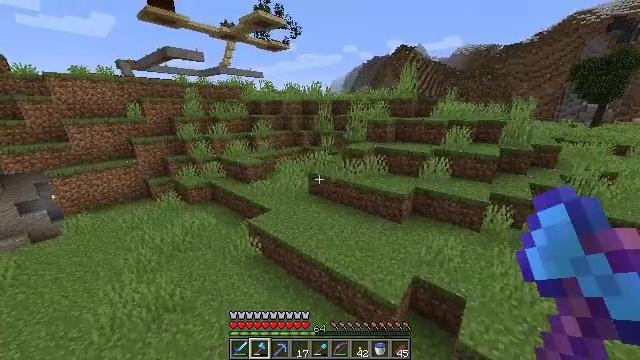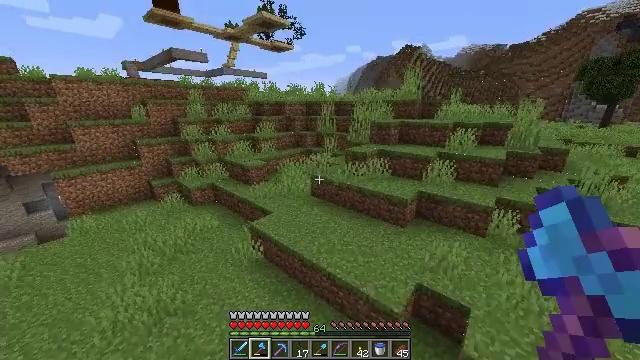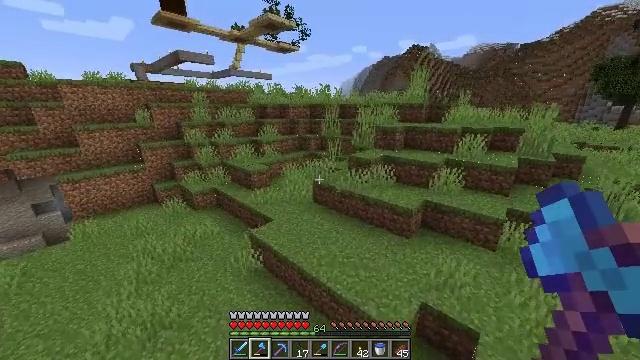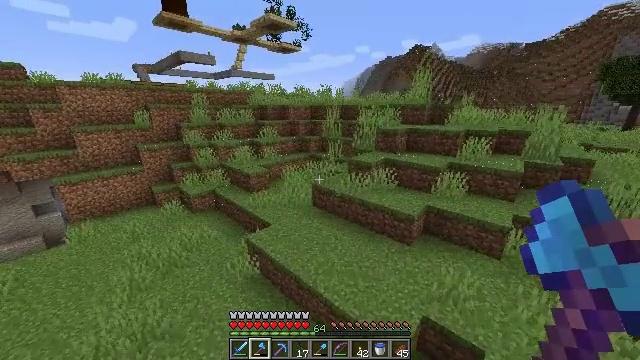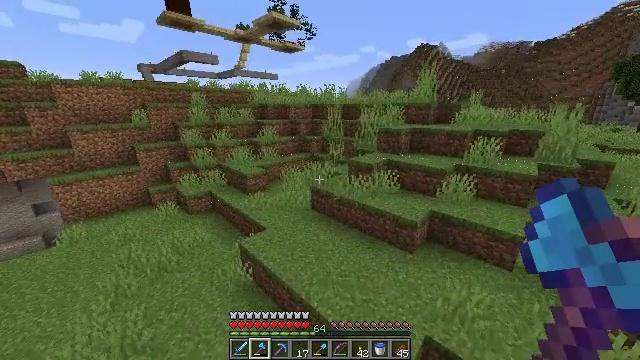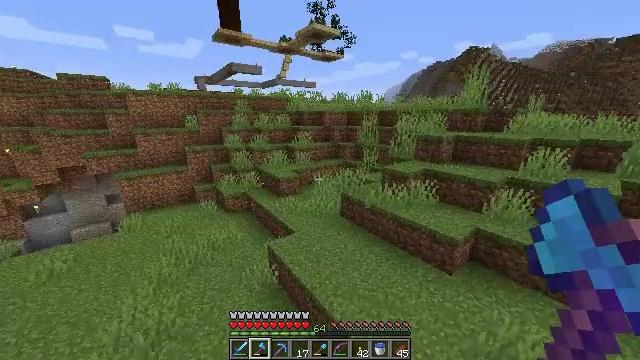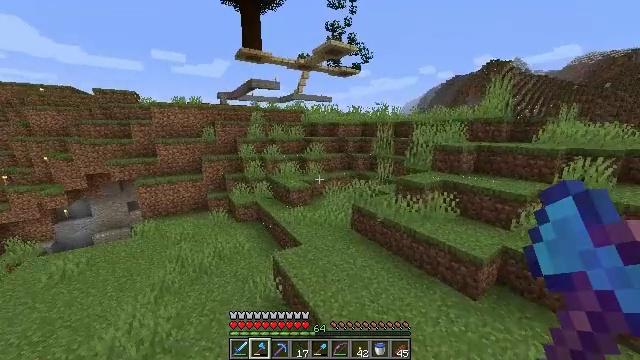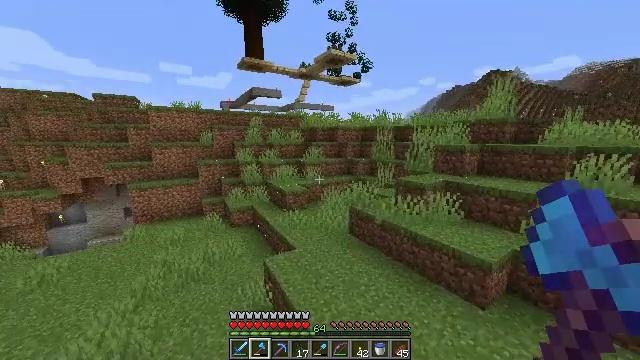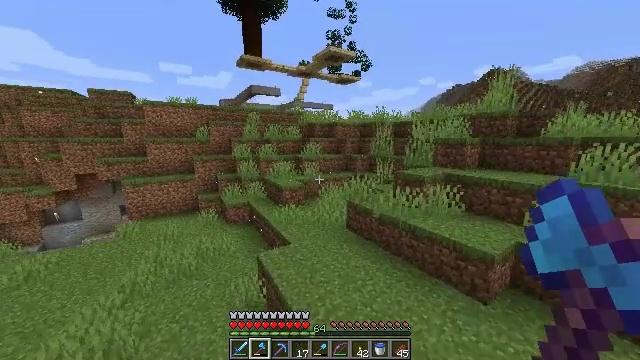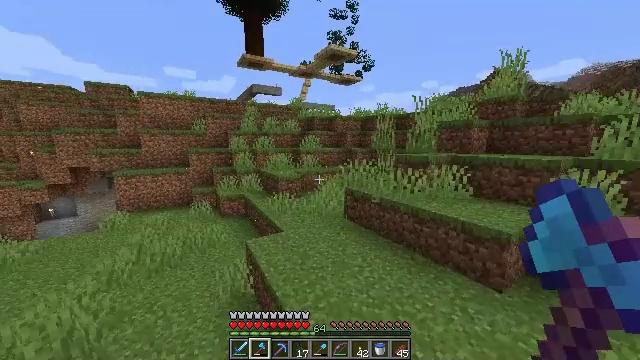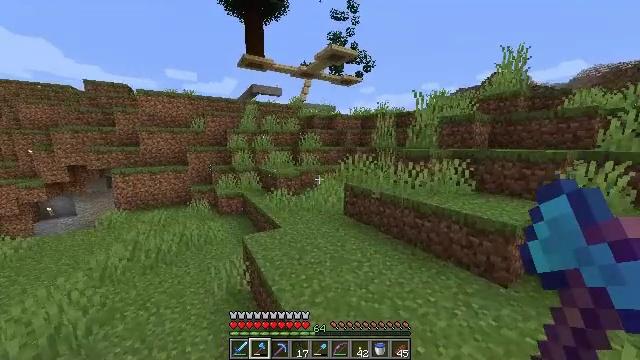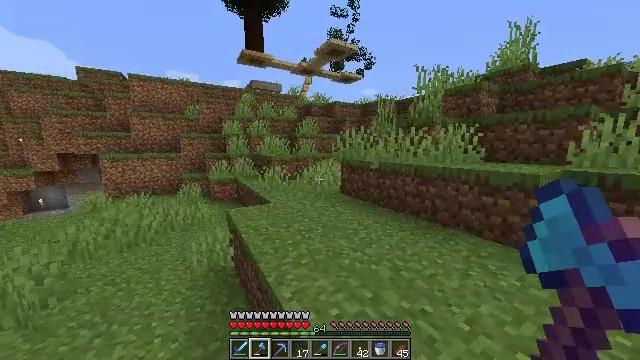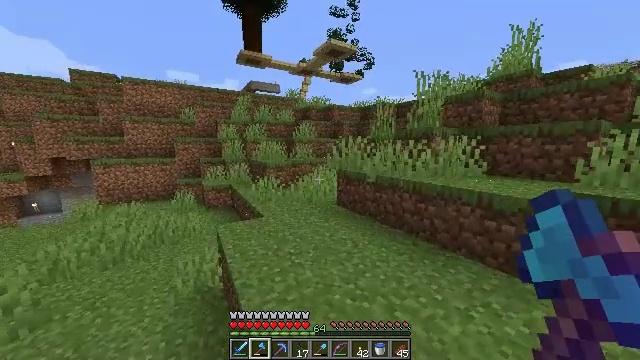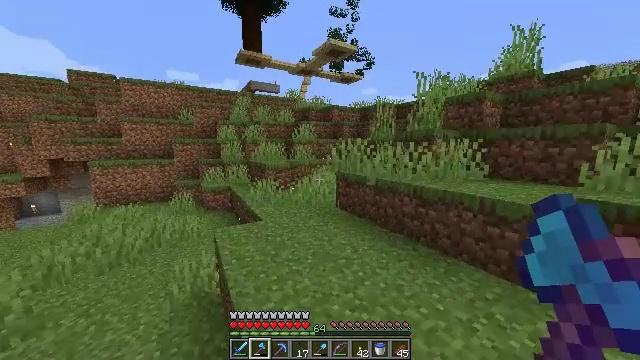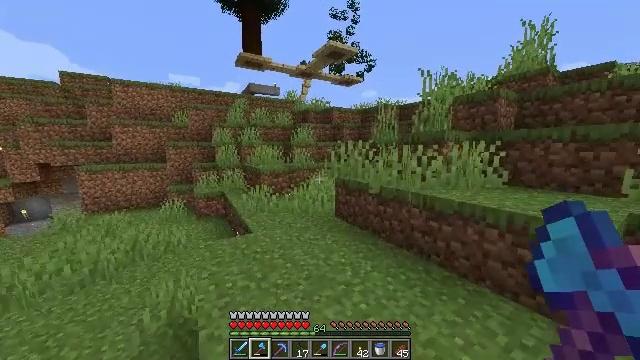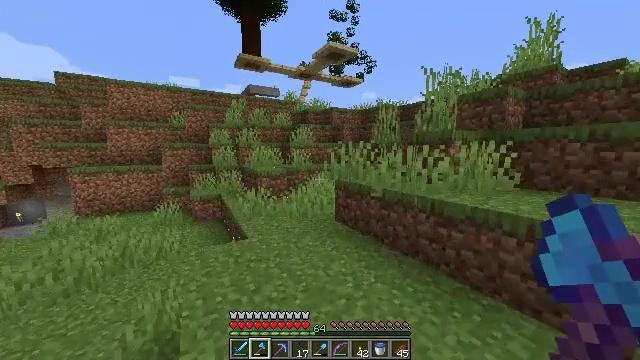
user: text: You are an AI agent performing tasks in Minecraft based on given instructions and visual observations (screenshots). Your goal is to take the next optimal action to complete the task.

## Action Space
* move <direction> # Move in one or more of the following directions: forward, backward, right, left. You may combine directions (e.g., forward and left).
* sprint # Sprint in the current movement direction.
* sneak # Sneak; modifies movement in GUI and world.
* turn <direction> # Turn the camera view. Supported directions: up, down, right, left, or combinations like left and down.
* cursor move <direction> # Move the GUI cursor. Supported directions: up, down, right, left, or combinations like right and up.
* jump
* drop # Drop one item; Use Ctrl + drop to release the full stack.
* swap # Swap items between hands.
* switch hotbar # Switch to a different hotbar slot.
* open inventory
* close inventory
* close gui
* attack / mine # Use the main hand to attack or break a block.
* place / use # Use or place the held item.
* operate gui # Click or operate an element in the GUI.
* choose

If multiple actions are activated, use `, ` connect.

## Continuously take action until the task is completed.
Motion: motion action
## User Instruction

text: Remove a diamond axe from the inventory.
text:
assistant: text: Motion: move forward and move right, sprint, jump
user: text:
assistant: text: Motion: move forward and move right, sprint, turn left, jump
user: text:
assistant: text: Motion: move forward and move right, sprint, jump
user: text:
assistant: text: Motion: move forward and move right, sprint, turn left
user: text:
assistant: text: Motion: move forward and move right, sprint, turn left and up
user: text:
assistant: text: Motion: move forward, sprint, turn left and up
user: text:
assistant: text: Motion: move forward, sprint, turn up
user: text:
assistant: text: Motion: move forward, sprint
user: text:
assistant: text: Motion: move forward, sprint, turn up
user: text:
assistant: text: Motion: move forward, sprint
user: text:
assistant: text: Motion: move forward, sprint
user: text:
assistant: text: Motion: move forward, sprint
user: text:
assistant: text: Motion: move forward, sprint
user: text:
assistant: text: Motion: move forward, sprint
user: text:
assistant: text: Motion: move forward, sprint
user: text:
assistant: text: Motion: move forward, sprint, jump
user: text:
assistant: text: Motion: move forward, sprint, jump
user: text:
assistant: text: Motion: move forward and move right, sprint, jump
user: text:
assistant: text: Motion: move forward and move right, sprint, jump
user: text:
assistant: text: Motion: move forward and move right, sprint, jump
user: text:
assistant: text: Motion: move forward and move right, sprint, jump
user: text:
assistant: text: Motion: move forward and move right, sprint, jump
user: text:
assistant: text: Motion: move forward and move right, sprint, jump
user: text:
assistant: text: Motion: move forward and move right, sprint, jump
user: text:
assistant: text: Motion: move forward and move right, sprint, jump
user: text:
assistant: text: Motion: move forward and move right, sprint, turn left, jump
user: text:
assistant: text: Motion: move forward, sprint, jump
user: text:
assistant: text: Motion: move forward, sprint, turn left, jump
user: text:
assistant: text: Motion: move forward, sprint, turn left, jump
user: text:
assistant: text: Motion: move forward, sprint, turn left, jump